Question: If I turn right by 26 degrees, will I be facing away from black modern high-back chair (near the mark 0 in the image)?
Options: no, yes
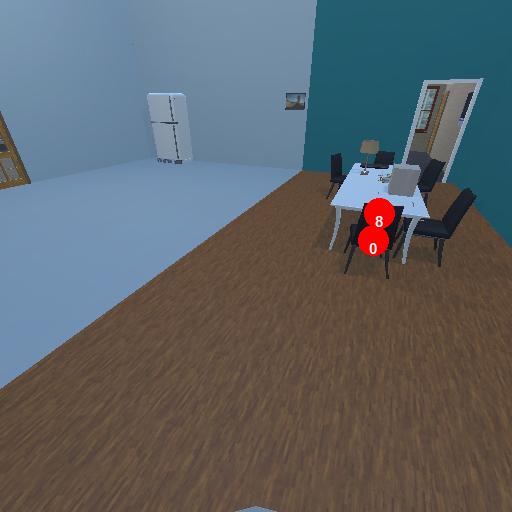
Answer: no